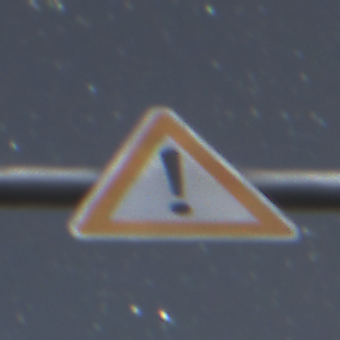
Verkehrszeichen: Gefahrenstelle
Umgebung: Outdoor, Nature
Tageszeit: Night
Wetter: Clear
Licht: Natural
Jahreszeit: NotSpecified
Kontrast: HighContrast